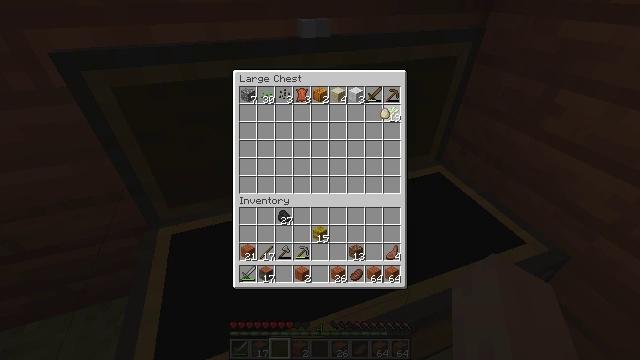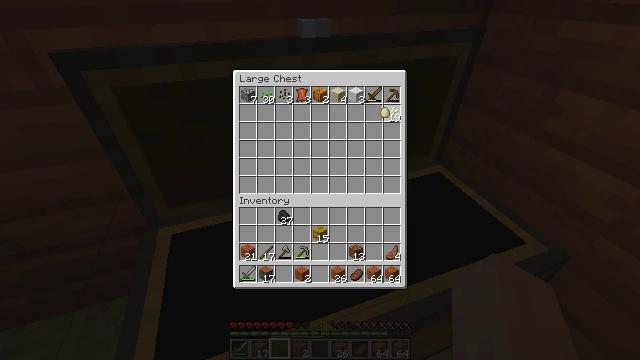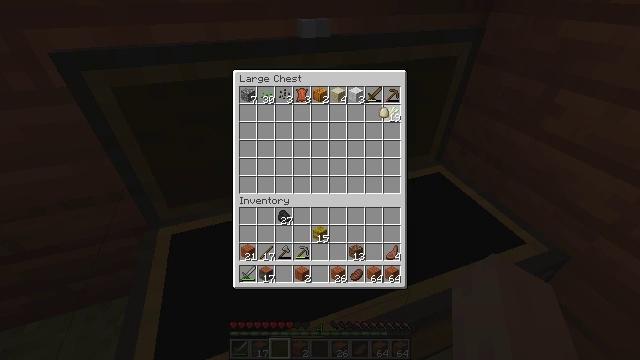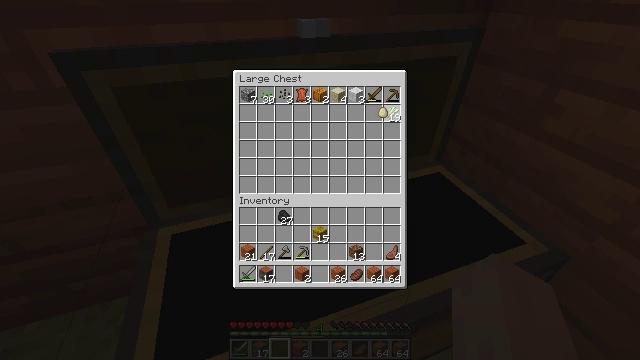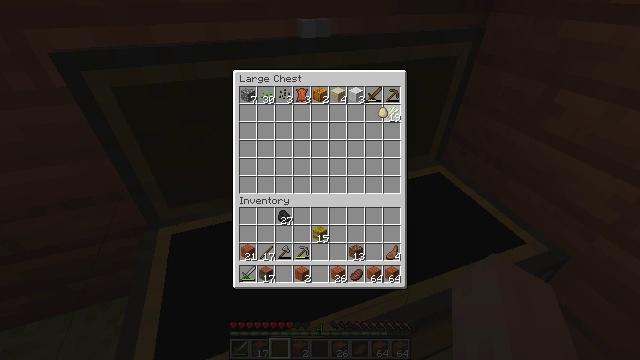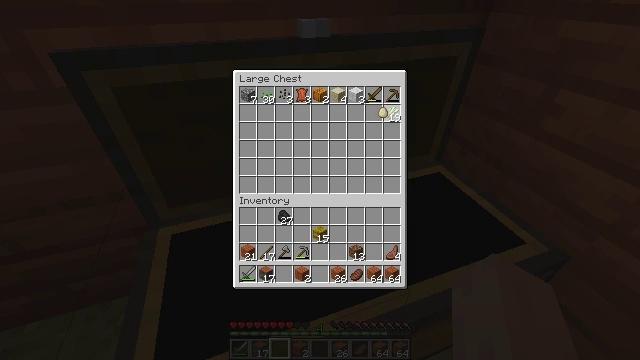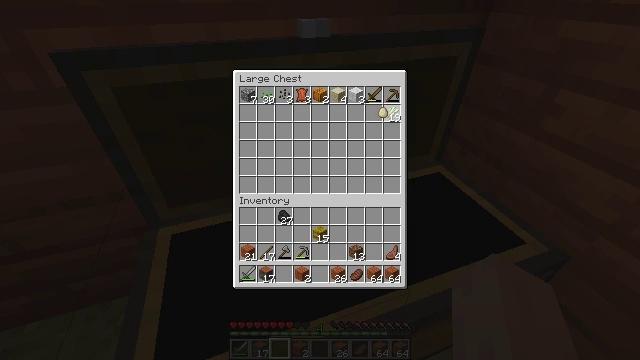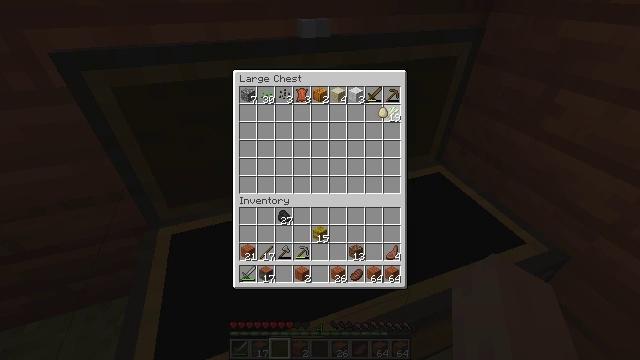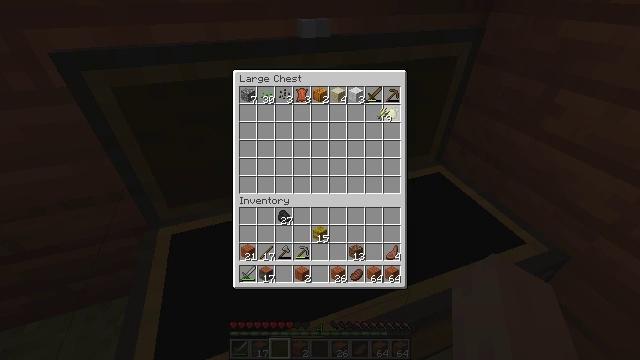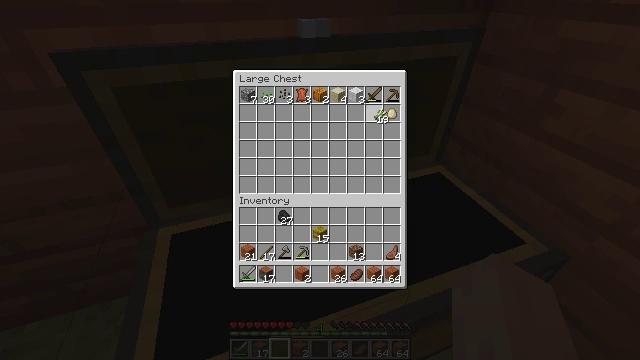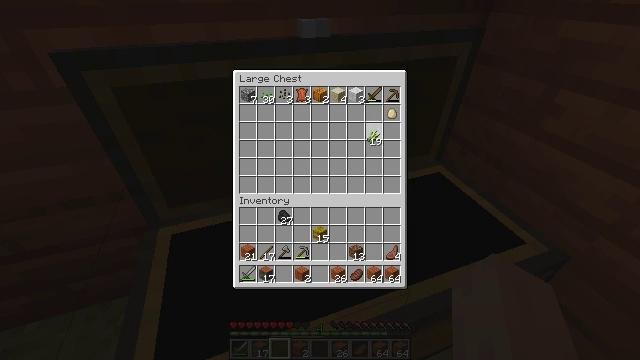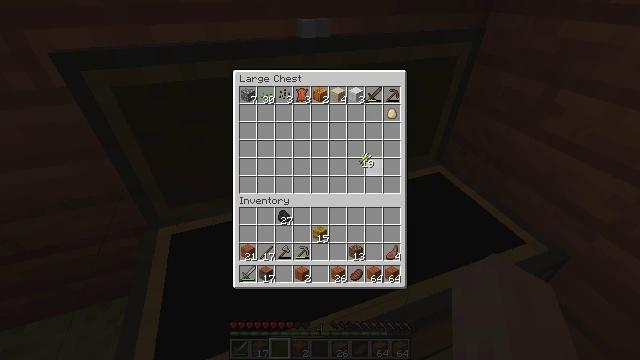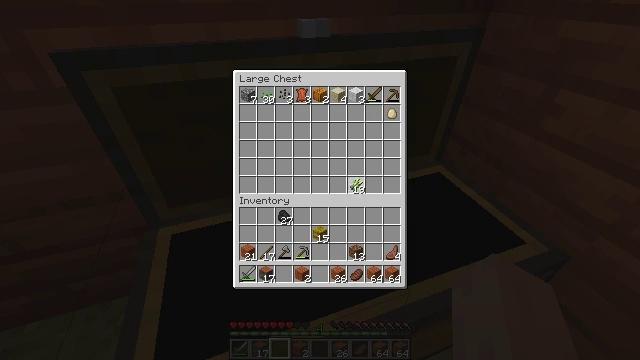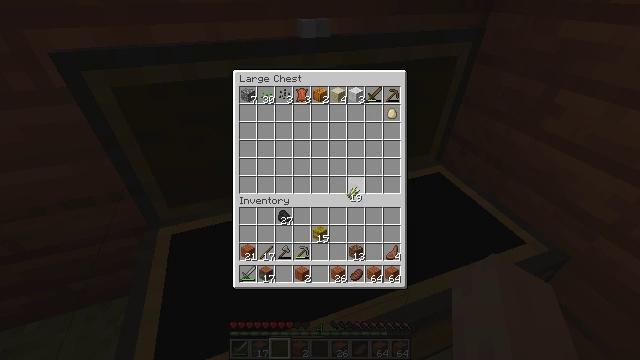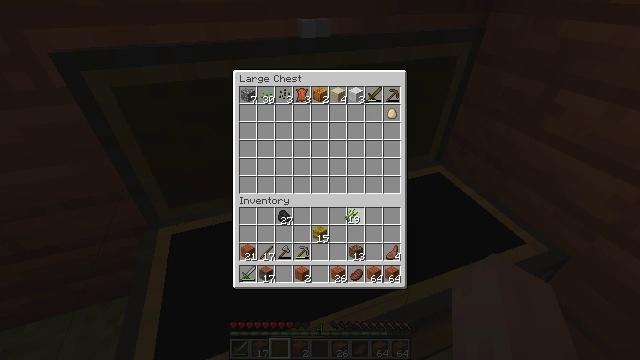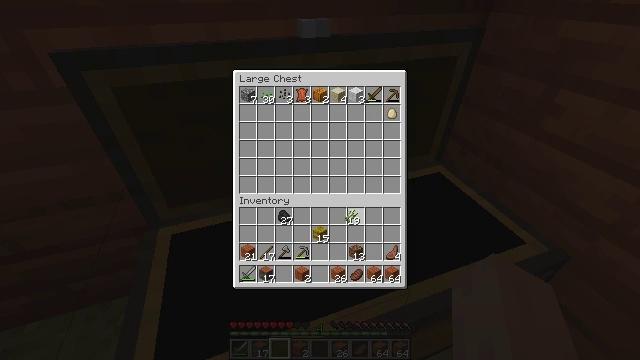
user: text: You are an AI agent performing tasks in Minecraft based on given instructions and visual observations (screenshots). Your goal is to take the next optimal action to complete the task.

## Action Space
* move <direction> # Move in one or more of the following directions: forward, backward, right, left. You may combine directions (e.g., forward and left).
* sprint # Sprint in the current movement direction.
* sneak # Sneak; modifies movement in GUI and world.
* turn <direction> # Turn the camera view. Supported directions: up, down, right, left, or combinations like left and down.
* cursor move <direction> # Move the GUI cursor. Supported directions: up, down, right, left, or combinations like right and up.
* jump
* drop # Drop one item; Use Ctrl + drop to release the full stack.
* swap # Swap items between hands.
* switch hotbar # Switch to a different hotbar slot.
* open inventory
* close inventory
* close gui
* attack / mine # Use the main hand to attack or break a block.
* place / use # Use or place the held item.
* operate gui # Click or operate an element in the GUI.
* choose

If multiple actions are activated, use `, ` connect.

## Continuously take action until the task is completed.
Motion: motion action
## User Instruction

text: Craft the acacia door in the crafting table with planks.
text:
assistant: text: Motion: no_op
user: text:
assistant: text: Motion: no_op
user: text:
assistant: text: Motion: no_op
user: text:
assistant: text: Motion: no_op
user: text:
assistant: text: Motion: no_op
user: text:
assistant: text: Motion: operate gui
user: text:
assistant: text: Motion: operate gui
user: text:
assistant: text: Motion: operate gui
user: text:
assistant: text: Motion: no_op
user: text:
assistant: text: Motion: no_op
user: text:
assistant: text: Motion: cursor move left and down
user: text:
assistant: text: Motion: cursor move left and down
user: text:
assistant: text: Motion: cursor move left and down
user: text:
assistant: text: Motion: cursor move down
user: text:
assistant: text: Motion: cursor move down
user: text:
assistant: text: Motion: no_op
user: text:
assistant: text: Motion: no_op
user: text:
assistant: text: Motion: no_op
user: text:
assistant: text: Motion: no_op
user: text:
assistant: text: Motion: cursor move down
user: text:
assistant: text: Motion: no_op
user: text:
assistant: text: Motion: no_op
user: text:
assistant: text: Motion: no_op
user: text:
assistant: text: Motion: no_op
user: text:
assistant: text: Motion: no_op
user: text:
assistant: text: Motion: cursor move up
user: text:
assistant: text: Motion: cursor move up
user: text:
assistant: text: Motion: cursor move up
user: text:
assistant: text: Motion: cursor move up
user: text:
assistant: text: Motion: cursor move up